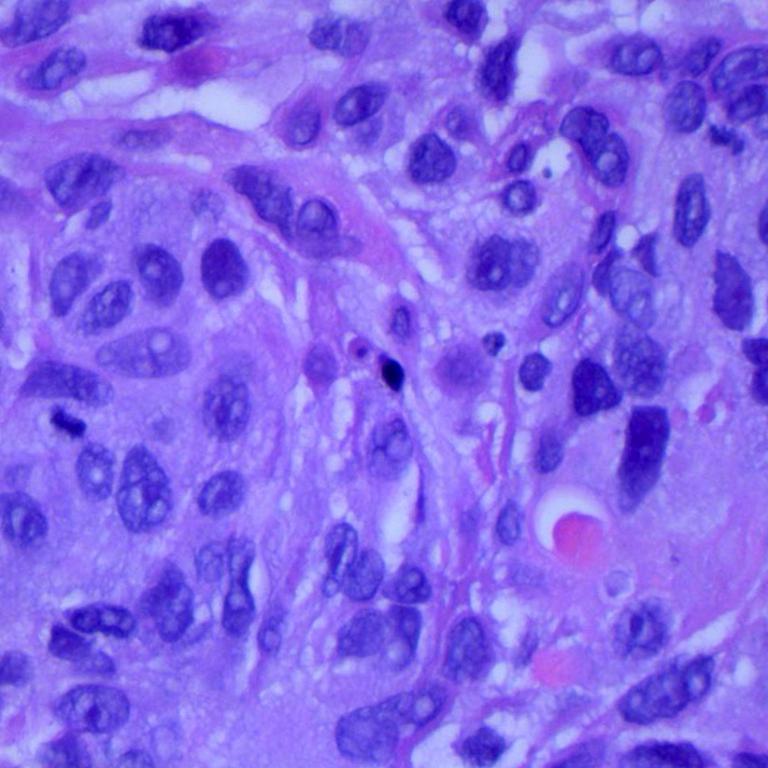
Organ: lung
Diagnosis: squamous carcinomas